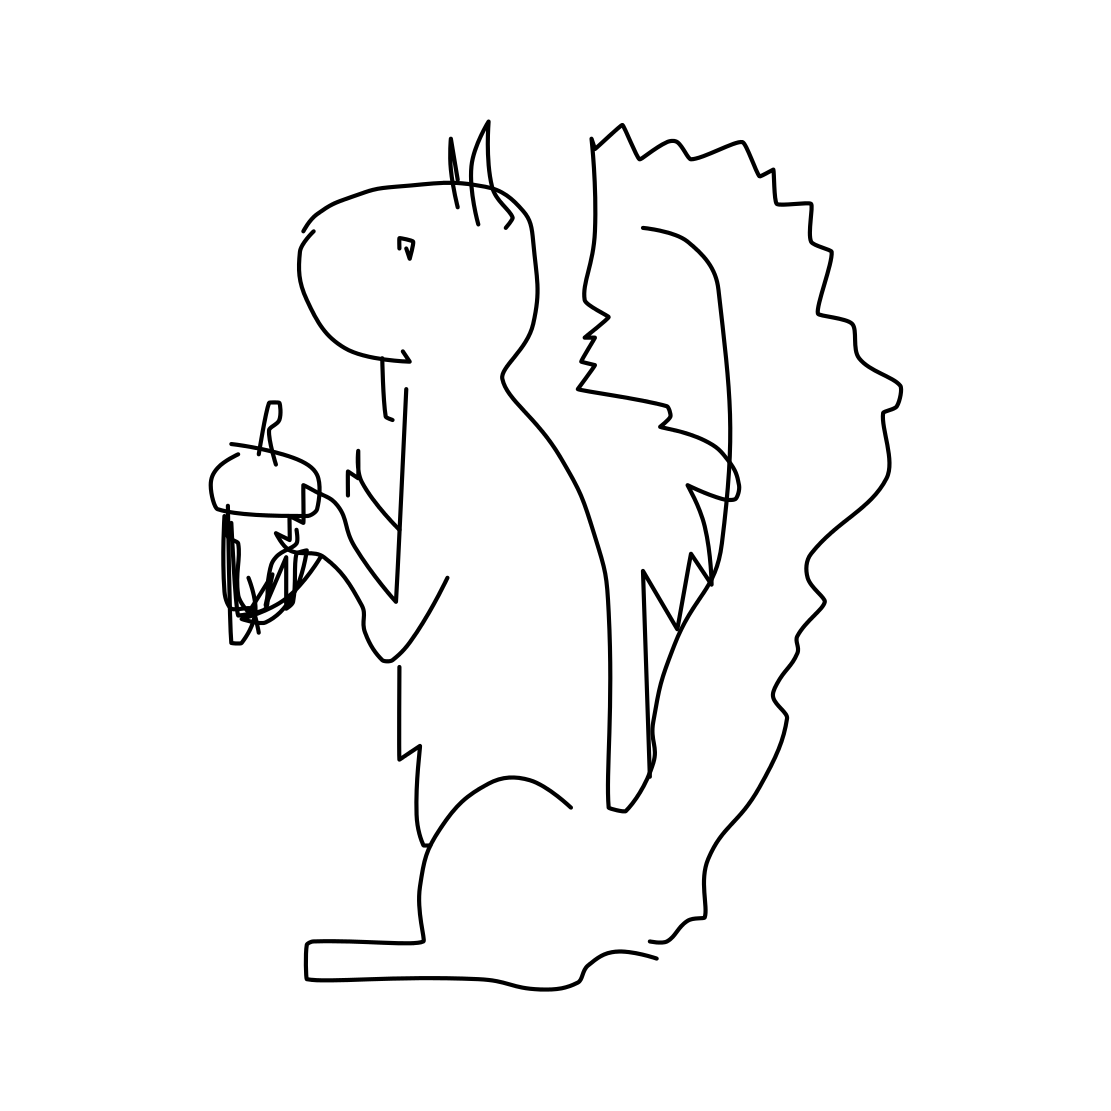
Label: squirrel